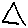
Label: triangle